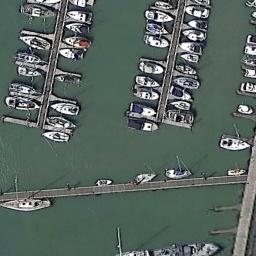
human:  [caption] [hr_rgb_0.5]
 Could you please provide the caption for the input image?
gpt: The harbor has lots of neatly docked boats and the color of the waters is green .

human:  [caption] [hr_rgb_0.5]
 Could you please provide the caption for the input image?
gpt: There was a line of cars parked on the road by the harbor .

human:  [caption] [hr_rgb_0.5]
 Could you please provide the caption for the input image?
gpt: There are many ships of different shapes and sizes in the harbor .

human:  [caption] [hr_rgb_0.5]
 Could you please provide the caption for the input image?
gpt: Many yachts moored neatly on the sea side of the harbor .

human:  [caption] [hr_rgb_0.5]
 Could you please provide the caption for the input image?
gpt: There are some ships at the harbor .